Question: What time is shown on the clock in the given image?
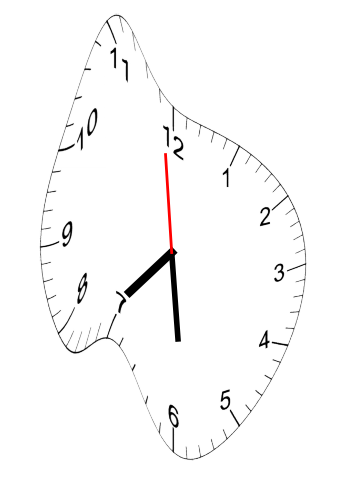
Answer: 07:28:59